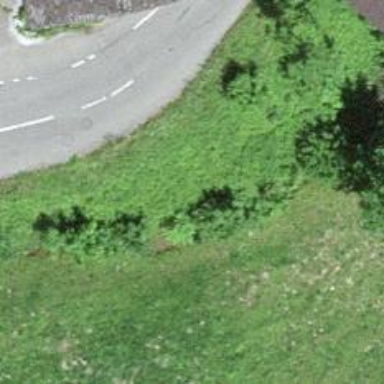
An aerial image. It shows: Hedge barrier.